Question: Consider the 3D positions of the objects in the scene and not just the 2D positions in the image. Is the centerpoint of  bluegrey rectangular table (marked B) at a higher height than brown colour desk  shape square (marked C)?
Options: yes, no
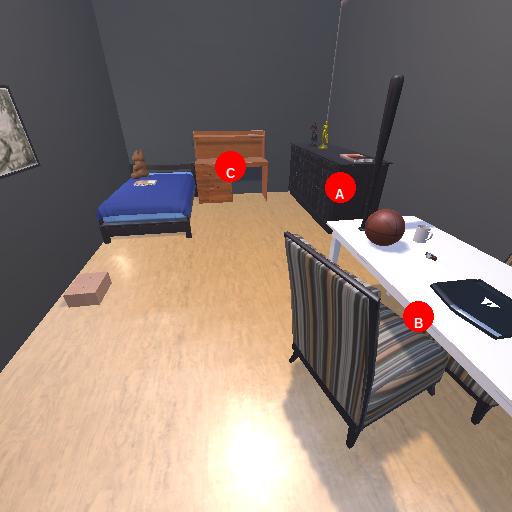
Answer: yes